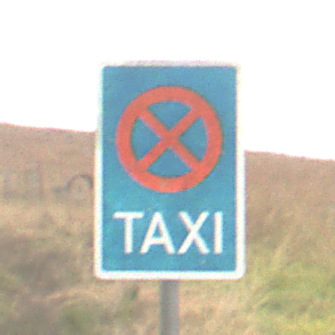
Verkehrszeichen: Taxenstand
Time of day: MorningAfternoon
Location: Outdoor (Nature)
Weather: Overcast
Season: NotSpecified
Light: Natural